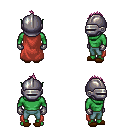
a pixel art fantasy rpg character, male body template, orc, green skin, maroon cape, teal pants, pink mohawk hairstyle, metal helm, metal gloves, brown slippers, four views (front, back, left, right), 2x2 character sprite sheet, small pixel art, hard edges, no anti-aliasing